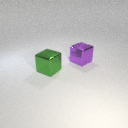
large purple metal cube behind large green metal cube